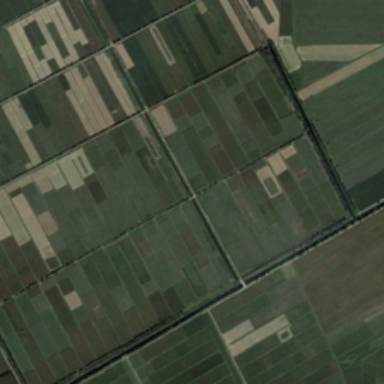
A piece of terraced fields similar .